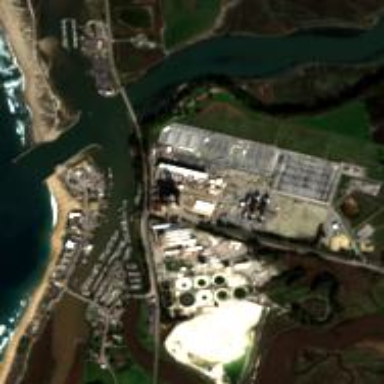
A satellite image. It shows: Industrial area with power plant.